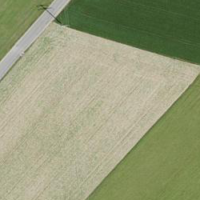
EUNIS habitat code: 52
Species observed at this site:
Milvus milvus